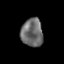
Tissue: prostate
Cell type: T cells
Senescence score: 0.2769
Nuclear area (px): 610
Mean DAPI intensity: 106.81